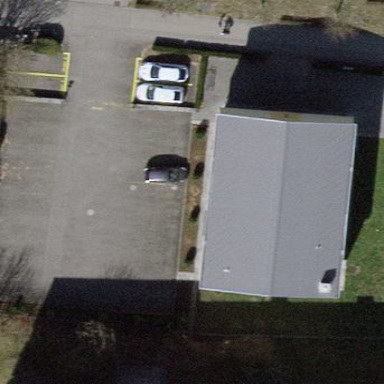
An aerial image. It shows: Pitched-roof church.